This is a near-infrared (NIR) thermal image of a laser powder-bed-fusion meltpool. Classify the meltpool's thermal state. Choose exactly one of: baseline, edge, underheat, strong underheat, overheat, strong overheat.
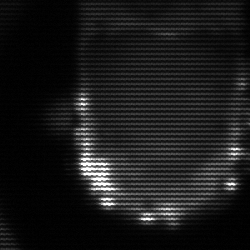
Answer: baseline